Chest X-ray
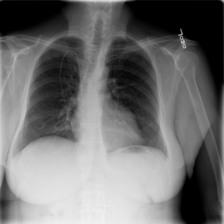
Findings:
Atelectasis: negative
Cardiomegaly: negative
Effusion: negative
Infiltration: negative
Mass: negative
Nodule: negative
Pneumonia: negative
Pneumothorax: negative
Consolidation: negative
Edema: negative
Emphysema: negative
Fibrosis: negative
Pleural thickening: negative
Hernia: negative